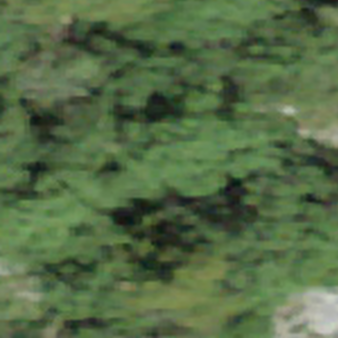
Label: other